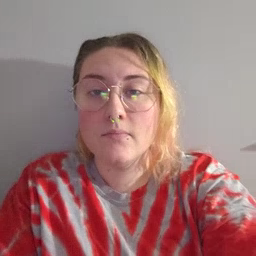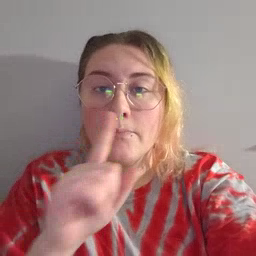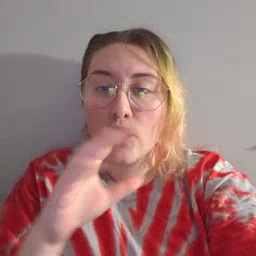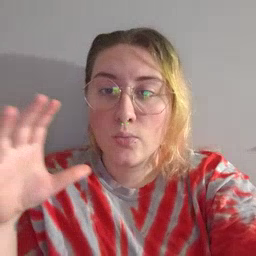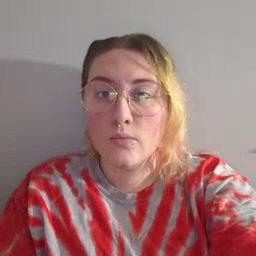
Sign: balloon